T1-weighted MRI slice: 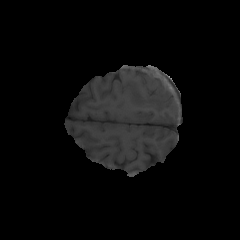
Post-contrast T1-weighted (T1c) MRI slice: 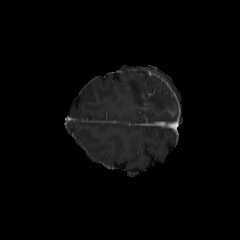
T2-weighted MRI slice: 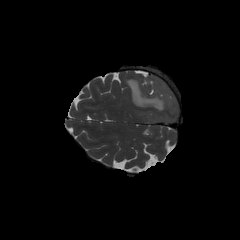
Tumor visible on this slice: yes